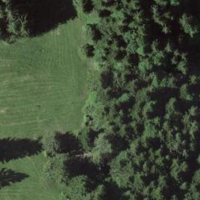
EUNIS habitat code: 44
Species observed at this site:
Veronica montana